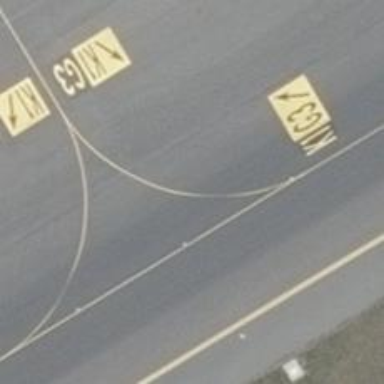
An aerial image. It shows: Taxiway at the airport with concrete surface.